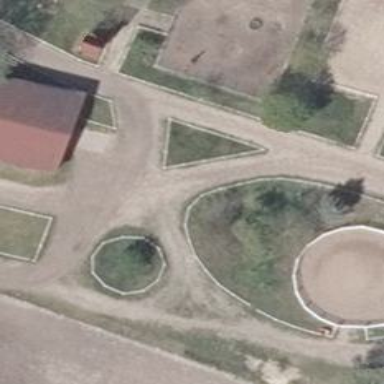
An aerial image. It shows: Driveway.